Question: How do i remove this line under the action bar?
<URL>
<URL>
I would like it to be a solid color like the way google+ or the below app is:

i have tried
'''
<item name="windowContentOverlay">@null</item>
<item name="android:windowContentOverlay">@null</item>
'''
But that doesnt seem to remove it. All i want to do is just use a solid color, no tiled image, no gradient.
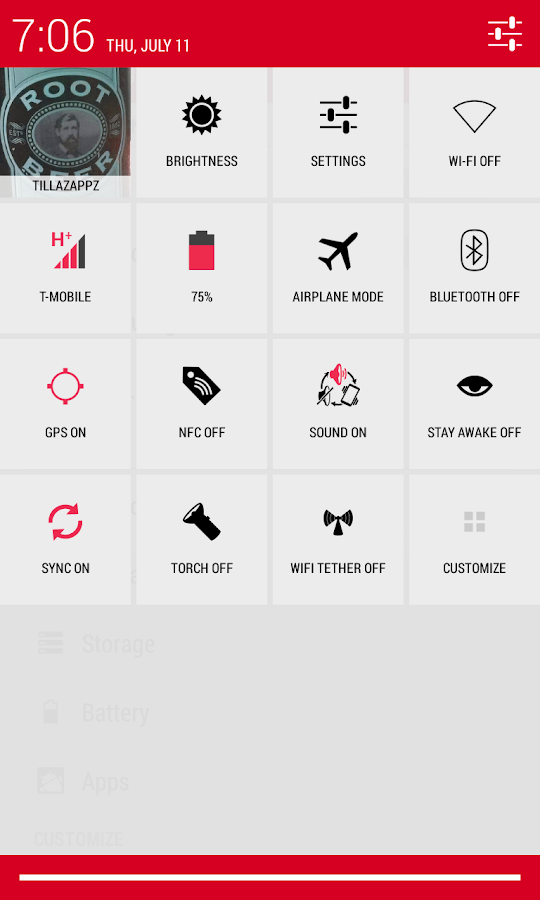
Answer: they this code it is override Background of actiobar
'''
ActionBar actionBar = getSupportActionBar();
actionBar.setBackgroundDrawable(getResources().getDrawable(
R.drawable.actionbar));
'''
'''
<?xml version="1.0" encoding="utf-8"?>
<shape xmlns:android="http://schemas.android.com/apk/res/android"
android:shape="rectangle" >
<solid android:color="#06B697" />
</shape>
'''